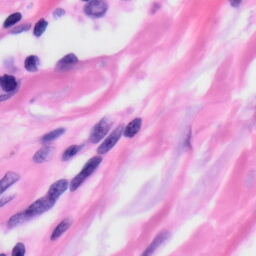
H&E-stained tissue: Skin